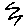
Label: zigzag